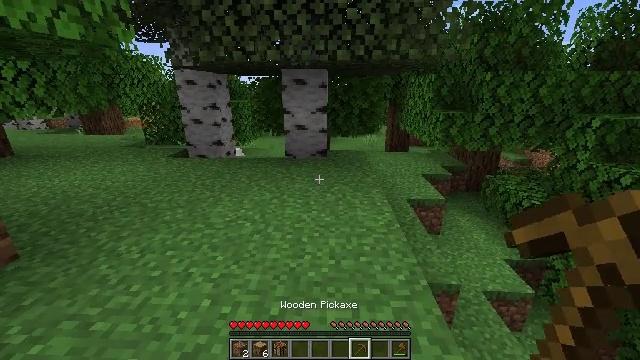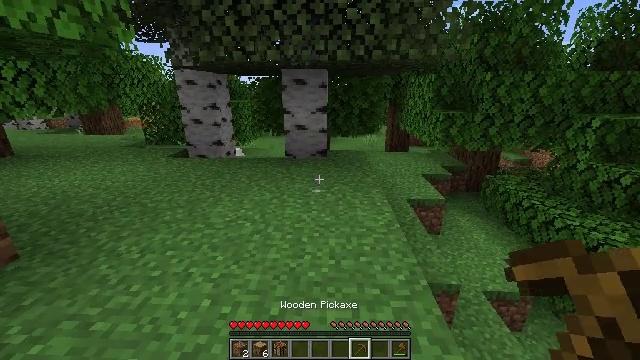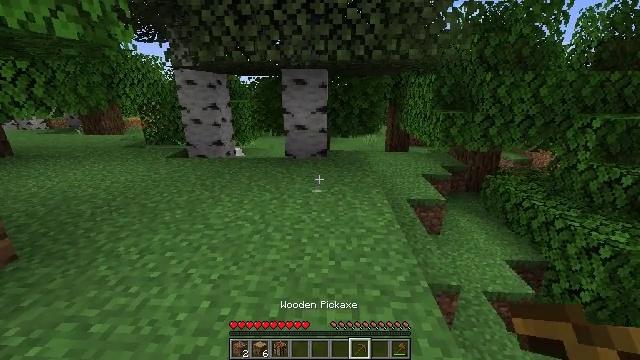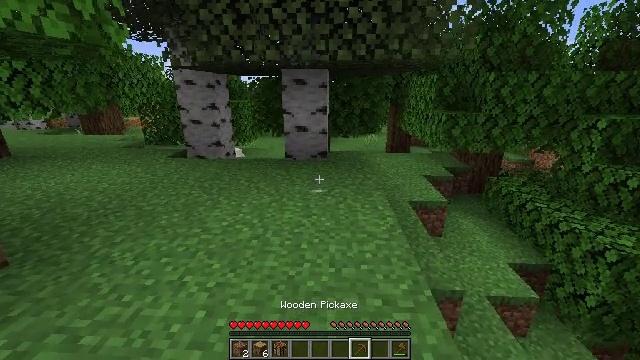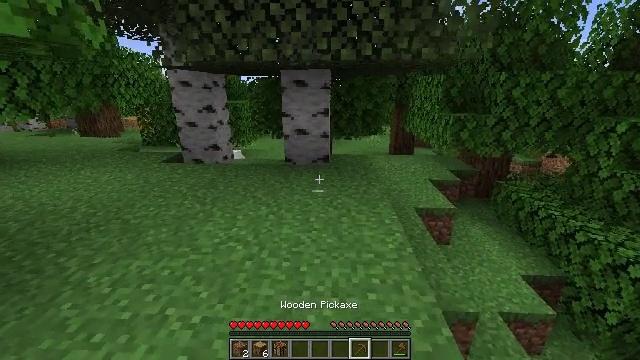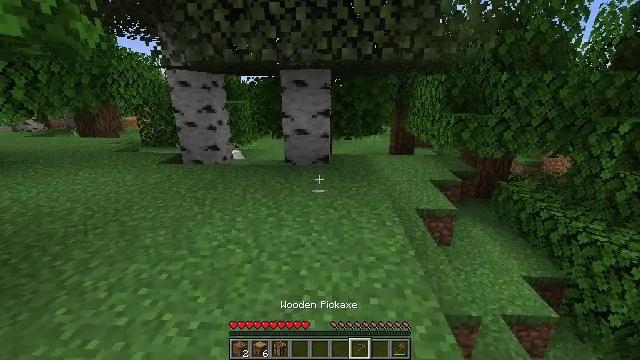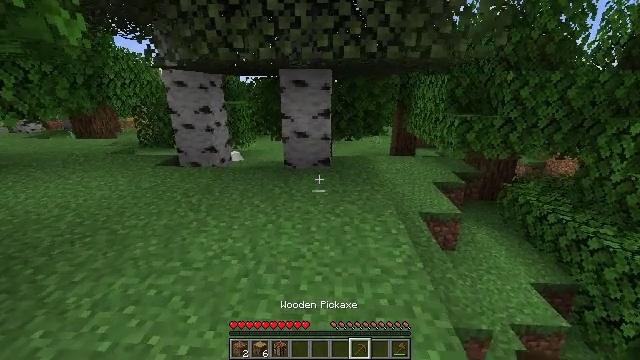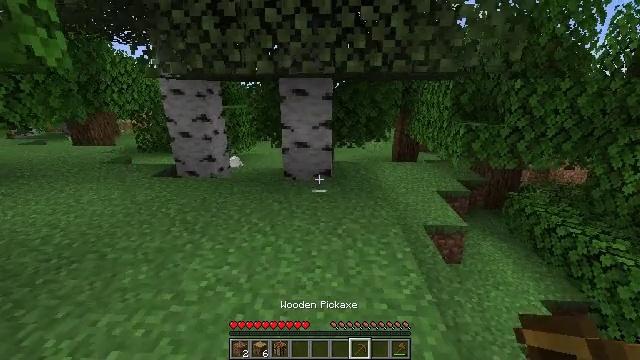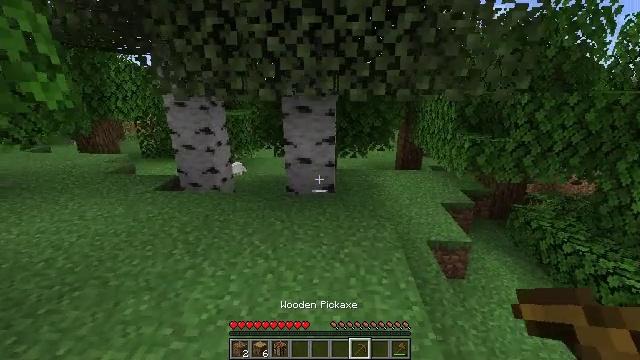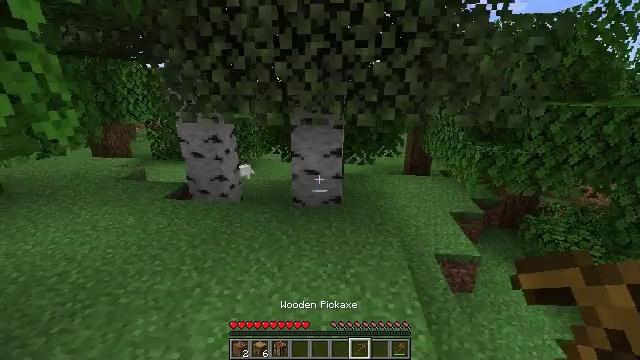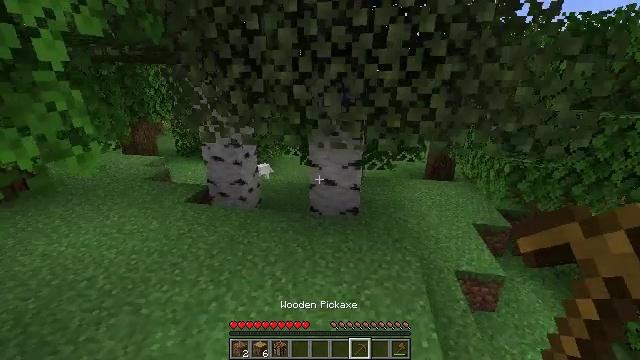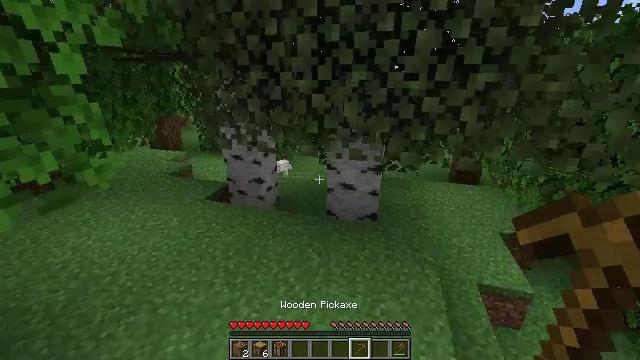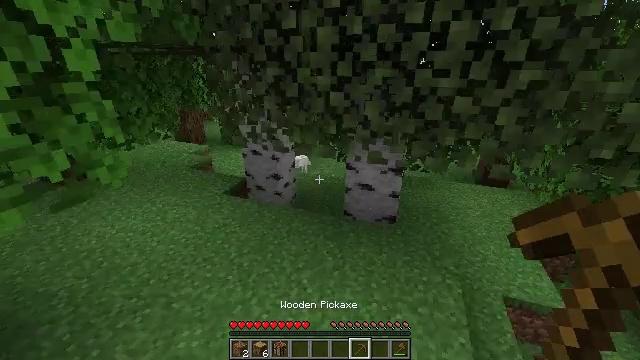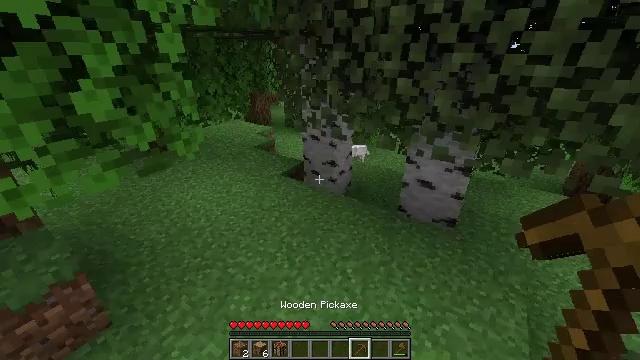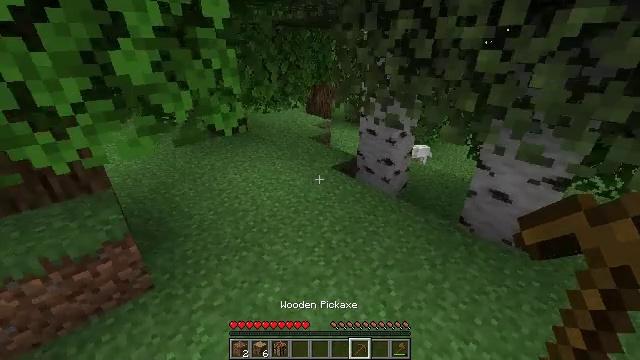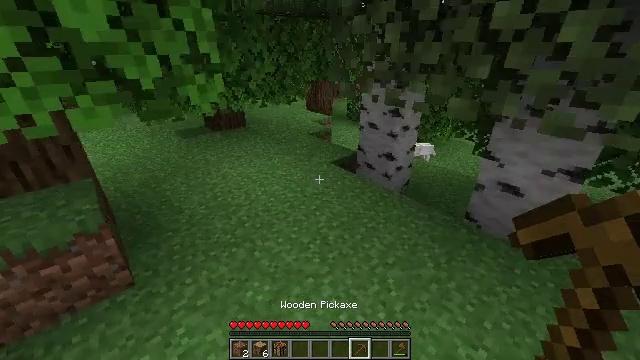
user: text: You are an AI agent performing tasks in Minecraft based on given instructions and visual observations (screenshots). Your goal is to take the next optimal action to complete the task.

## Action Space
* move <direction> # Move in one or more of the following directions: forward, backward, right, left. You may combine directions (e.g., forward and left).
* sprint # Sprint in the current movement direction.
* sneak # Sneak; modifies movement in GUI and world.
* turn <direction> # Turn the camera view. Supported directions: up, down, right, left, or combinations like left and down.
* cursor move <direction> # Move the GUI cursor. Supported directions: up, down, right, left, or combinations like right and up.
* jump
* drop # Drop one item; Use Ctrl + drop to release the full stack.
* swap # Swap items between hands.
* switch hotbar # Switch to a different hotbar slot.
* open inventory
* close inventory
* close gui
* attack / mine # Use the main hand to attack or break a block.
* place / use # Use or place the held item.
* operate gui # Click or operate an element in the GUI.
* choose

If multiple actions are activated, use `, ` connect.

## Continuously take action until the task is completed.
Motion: motion action
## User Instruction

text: Mine the grass path to create a new path.
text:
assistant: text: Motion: no_op
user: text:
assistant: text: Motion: move forward
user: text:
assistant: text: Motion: move forward
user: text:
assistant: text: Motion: move forward
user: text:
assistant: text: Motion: move forward
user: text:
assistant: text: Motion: move forward
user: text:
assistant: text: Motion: move forward, jump
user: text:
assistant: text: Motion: move forward, jump
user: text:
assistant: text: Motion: move forward, turn left, jump
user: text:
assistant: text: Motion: move forward, turn left and down, jump
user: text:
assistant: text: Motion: move forward, turn left and down
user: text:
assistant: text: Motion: move forward, turn left and down
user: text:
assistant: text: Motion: move forward, turn left and down
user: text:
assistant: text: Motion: move forward, turn left
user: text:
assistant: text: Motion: move forward
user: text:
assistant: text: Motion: move forward, turn left and up
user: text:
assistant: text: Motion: move forward, turn left and up
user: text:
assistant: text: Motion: move forward
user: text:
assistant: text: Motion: move forward
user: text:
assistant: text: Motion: move forward
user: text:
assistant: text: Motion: move forward
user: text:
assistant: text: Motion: move forward
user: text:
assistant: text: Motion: move forward
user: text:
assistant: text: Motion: move forward
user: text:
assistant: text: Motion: move forward
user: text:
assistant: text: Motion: move forward
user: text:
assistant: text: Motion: move forward
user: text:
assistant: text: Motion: move forward
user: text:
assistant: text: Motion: move forward
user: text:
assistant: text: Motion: move forward